【题型】解答题　【知识点】立体几何　【难度】easy
如图，已知圆柱的底面半径为 2，母线长为 3，

（1）求该圆柱的体积和表面积
（2）直角三角形 $O_1OA$ 绕 $O_1O$ 旋转一周，求所得圆锥的侧面积
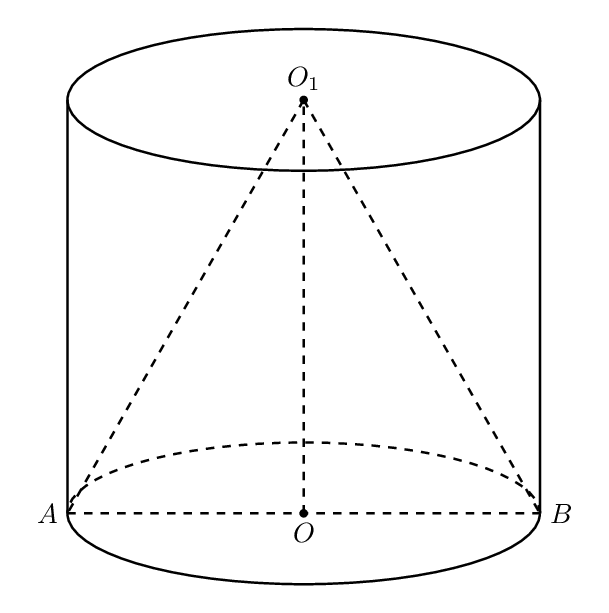
【解答】
【答案】(1) 体积为$12\pi$，表面积为$20\pi$；

(2) $2\sqrt{13}\pi$

【知识点】圆柱表面积的有关计算、圆锥表面积的有关计算、柱体体积的有关计算

【分析】
(1) 由圆柱体积公式可得体积，由侧面积公式先求侧面积，表面积为侧面积加上两个底面积可得；

(2) 先求圆锥母线长，再由侧面积公式可得。

【详解】
(1) 圆柱的底面半径$r = 2$，母线长$l = 3$，即高$h = 3$，

体积$V = \pi r^2 h = \pi \times 2^2 \times 3 = 12\pi$，

表面积$S = 2\pi r^2 + 2\pi r h = 2\pi \times 2^2 + 2\pi \times 2 \times 3 = 20\pi$。

(2) 由题意，圆锥母线$l = \sqrt{r^2 + h^2} = \sqrt{13}$，

所得圆锥的侧面积为$S_{\text{圆锥侧}} = \pi r l = 2\sqrt{13}\pi$。